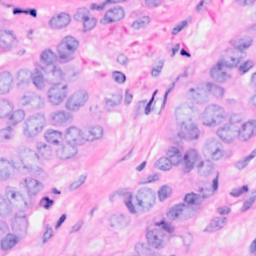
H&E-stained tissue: Breast